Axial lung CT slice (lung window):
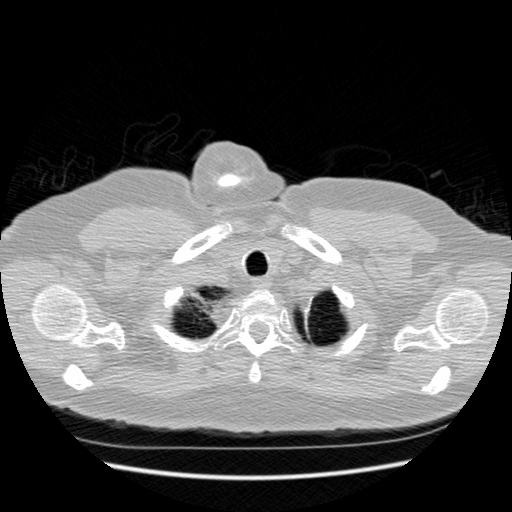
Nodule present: no